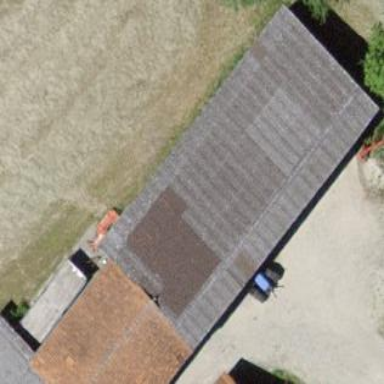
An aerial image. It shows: Barn.